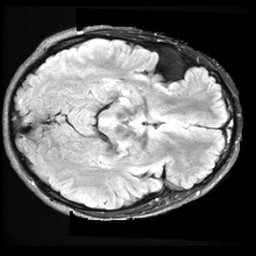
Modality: FLAIR
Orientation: axial
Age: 26
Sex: male
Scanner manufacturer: ge
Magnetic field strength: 3 T
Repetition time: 11 s
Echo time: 0.1497 s